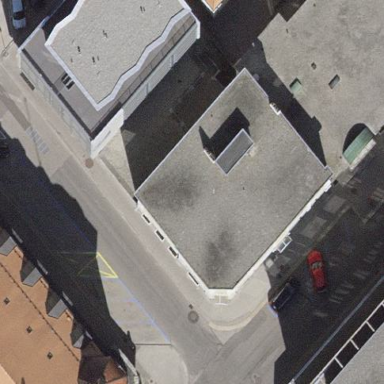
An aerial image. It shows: Street-side parking area with diagonal orientation.